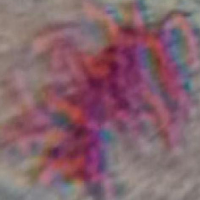
Label: metaphase